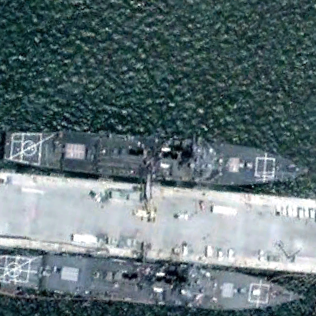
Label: destroyer